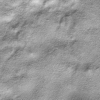
Label: not_dusty